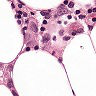
Metastatic tissue present: yes